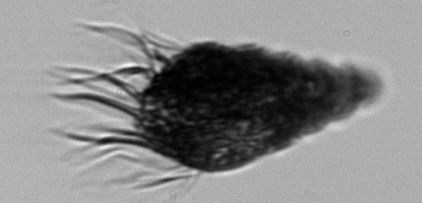
Label: Laboea_strobila